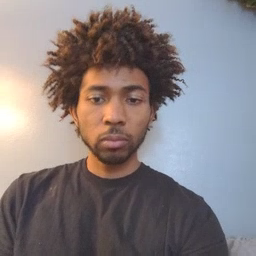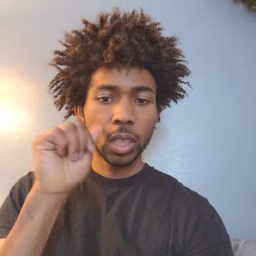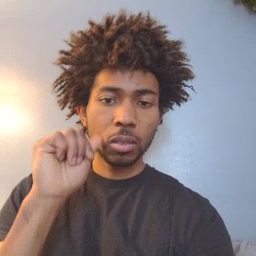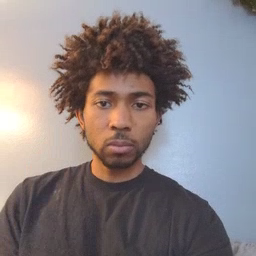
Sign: aunt